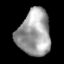
Tissue: lung
Cell type: Epithelial cells
Senescence score: 0.1998
Nuclear area (px): 1469
Mean DAPI intensity: 159.122